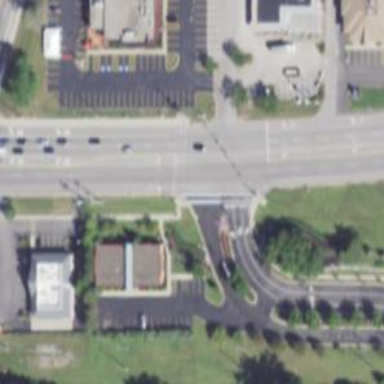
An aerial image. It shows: Footway with asphalt surface and marked with lines at the crossing.